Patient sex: M
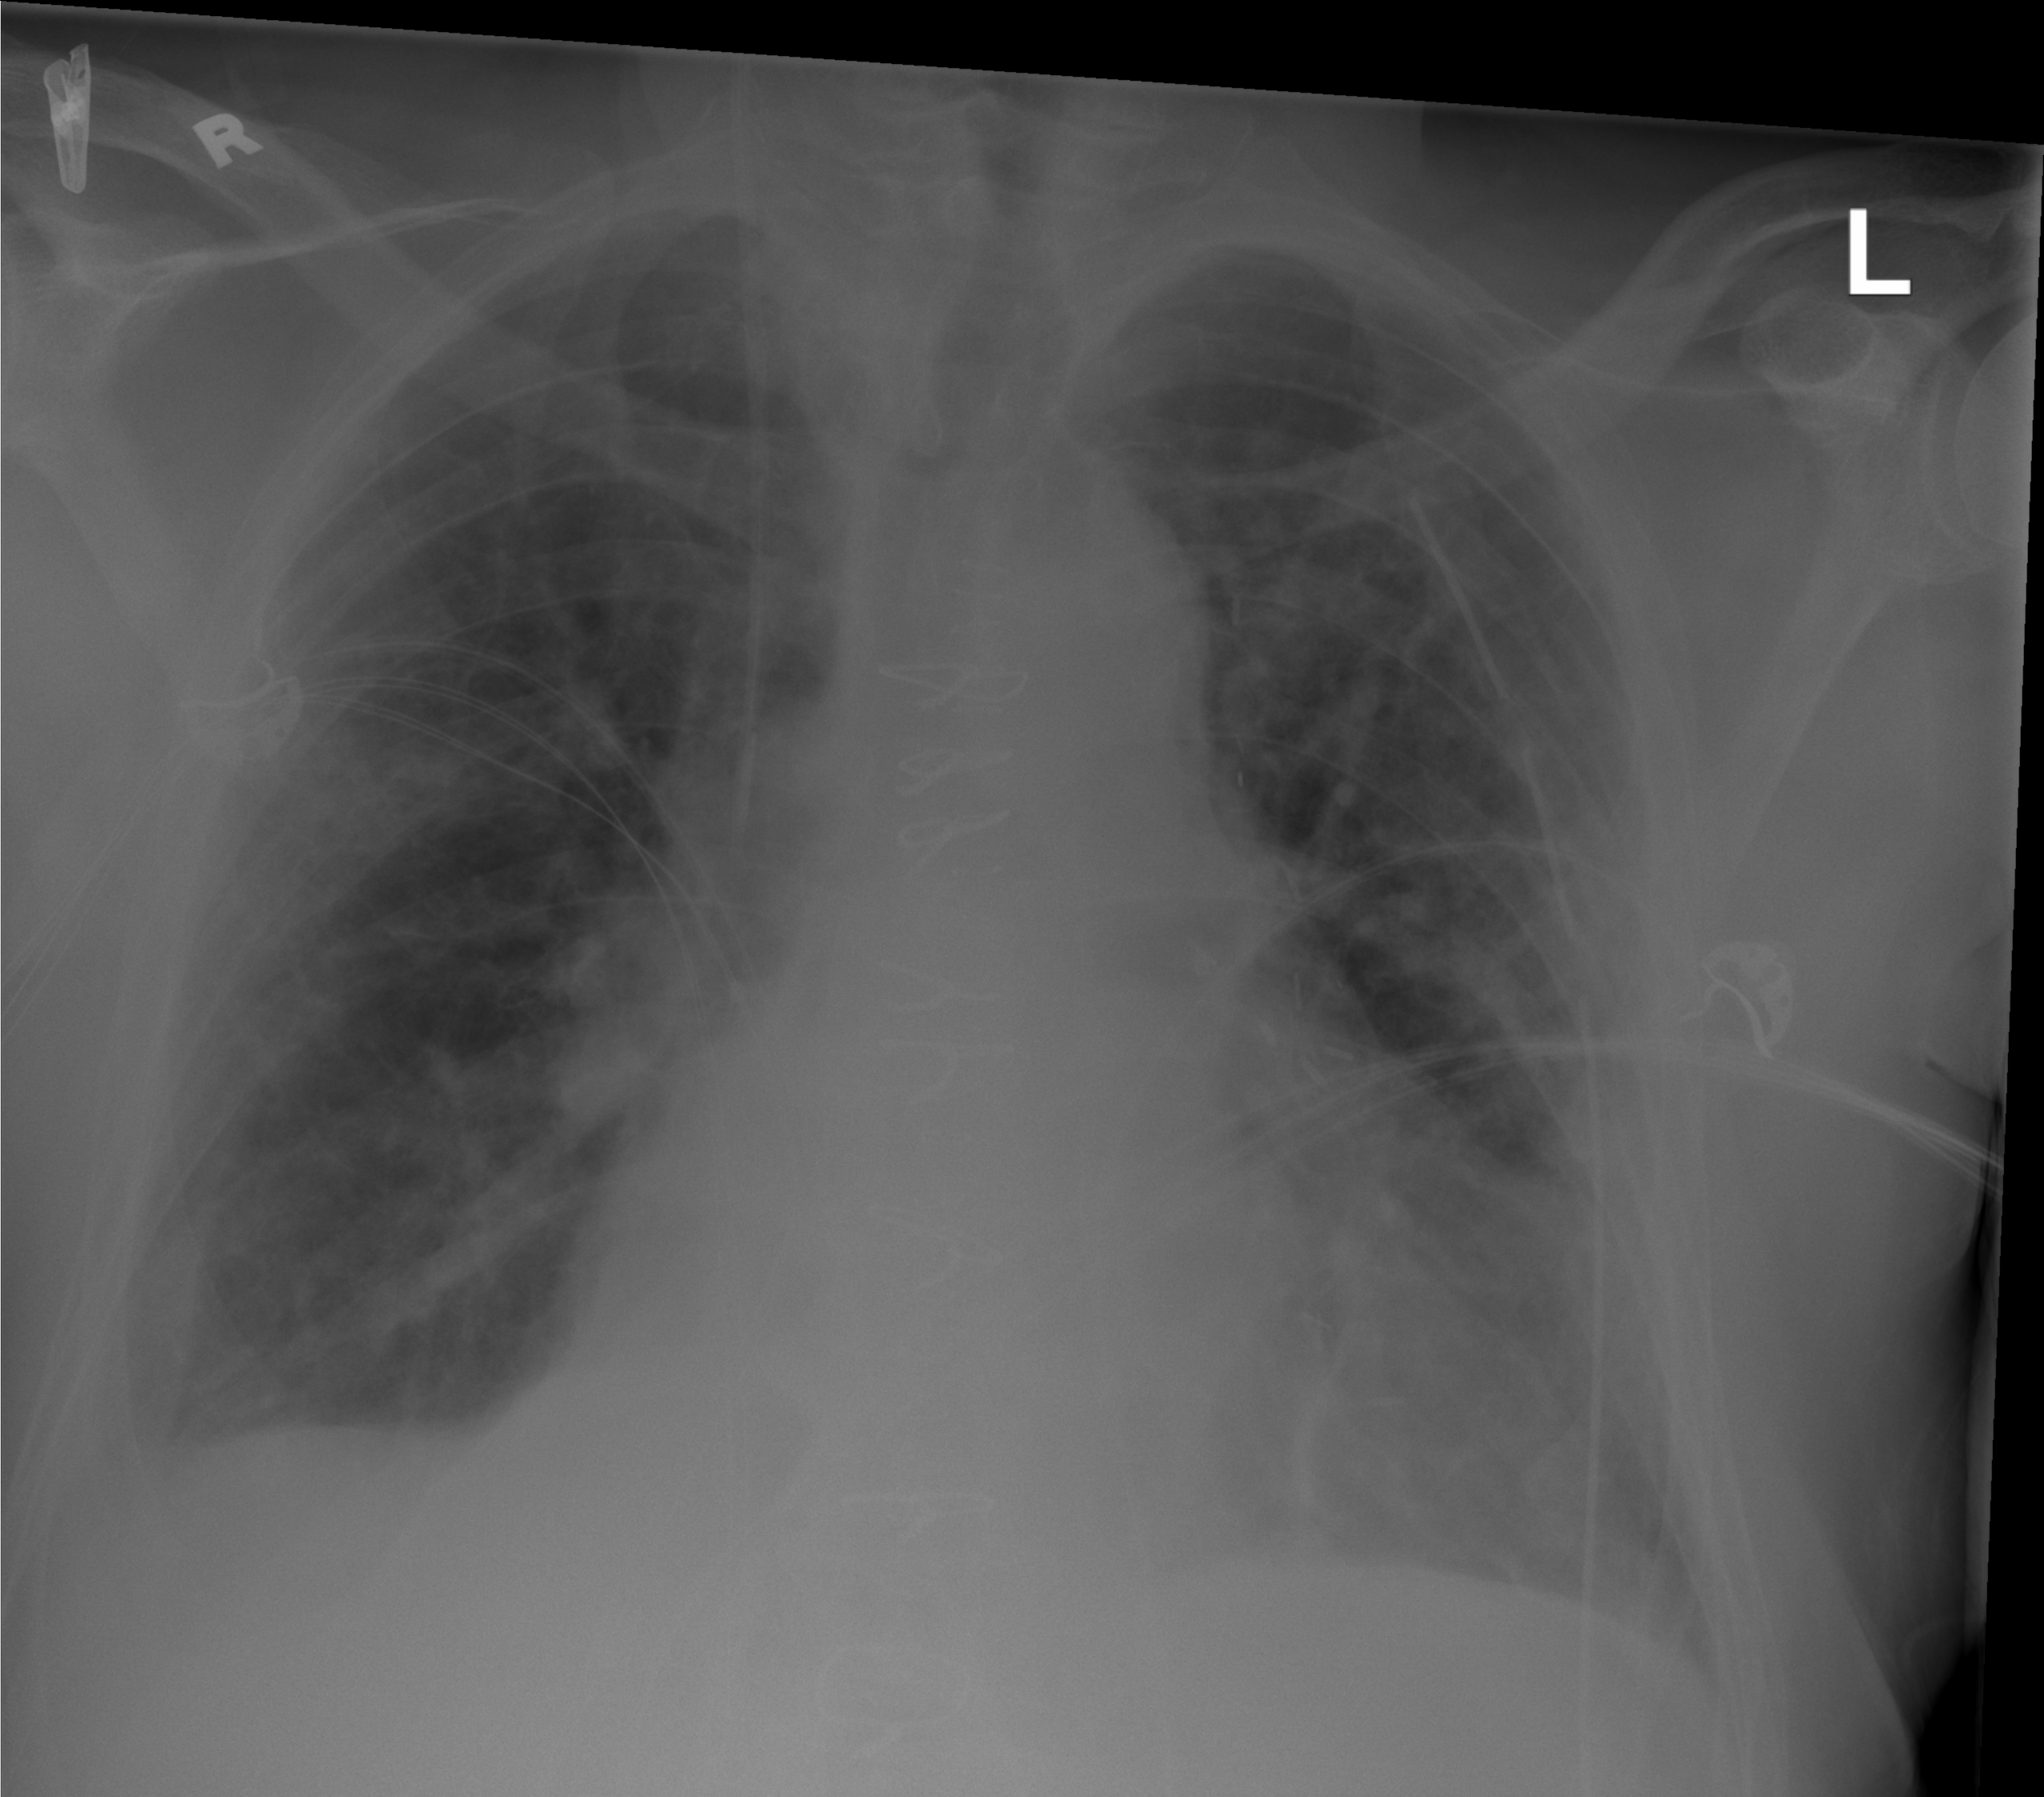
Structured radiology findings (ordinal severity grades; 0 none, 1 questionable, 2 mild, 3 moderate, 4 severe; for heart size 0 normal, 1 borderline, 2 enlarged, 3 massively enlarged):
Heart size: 2
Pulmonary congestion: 2
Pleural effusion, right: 1
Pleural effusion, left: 1
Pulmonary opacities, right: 2
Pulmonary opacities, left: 2
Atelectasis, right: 0
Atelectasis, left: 2